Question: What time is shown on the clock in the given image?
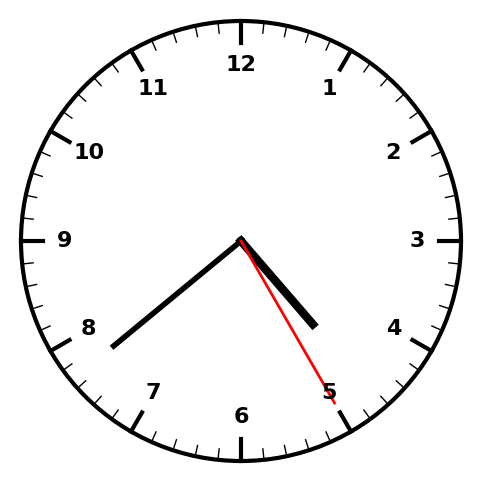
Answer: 04:38:25